Interaction volume radius: 10 \u00c5
Interaction volume height: 10 \u00c5
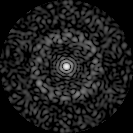
Disorder parameter: 0.8388